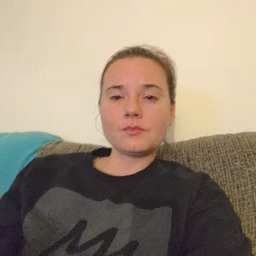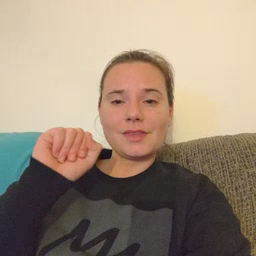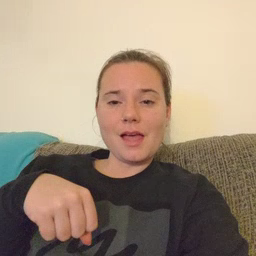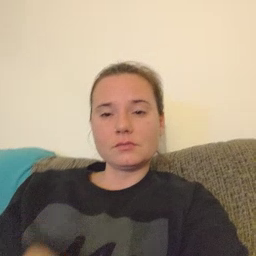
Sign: can